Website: apple
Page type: payment
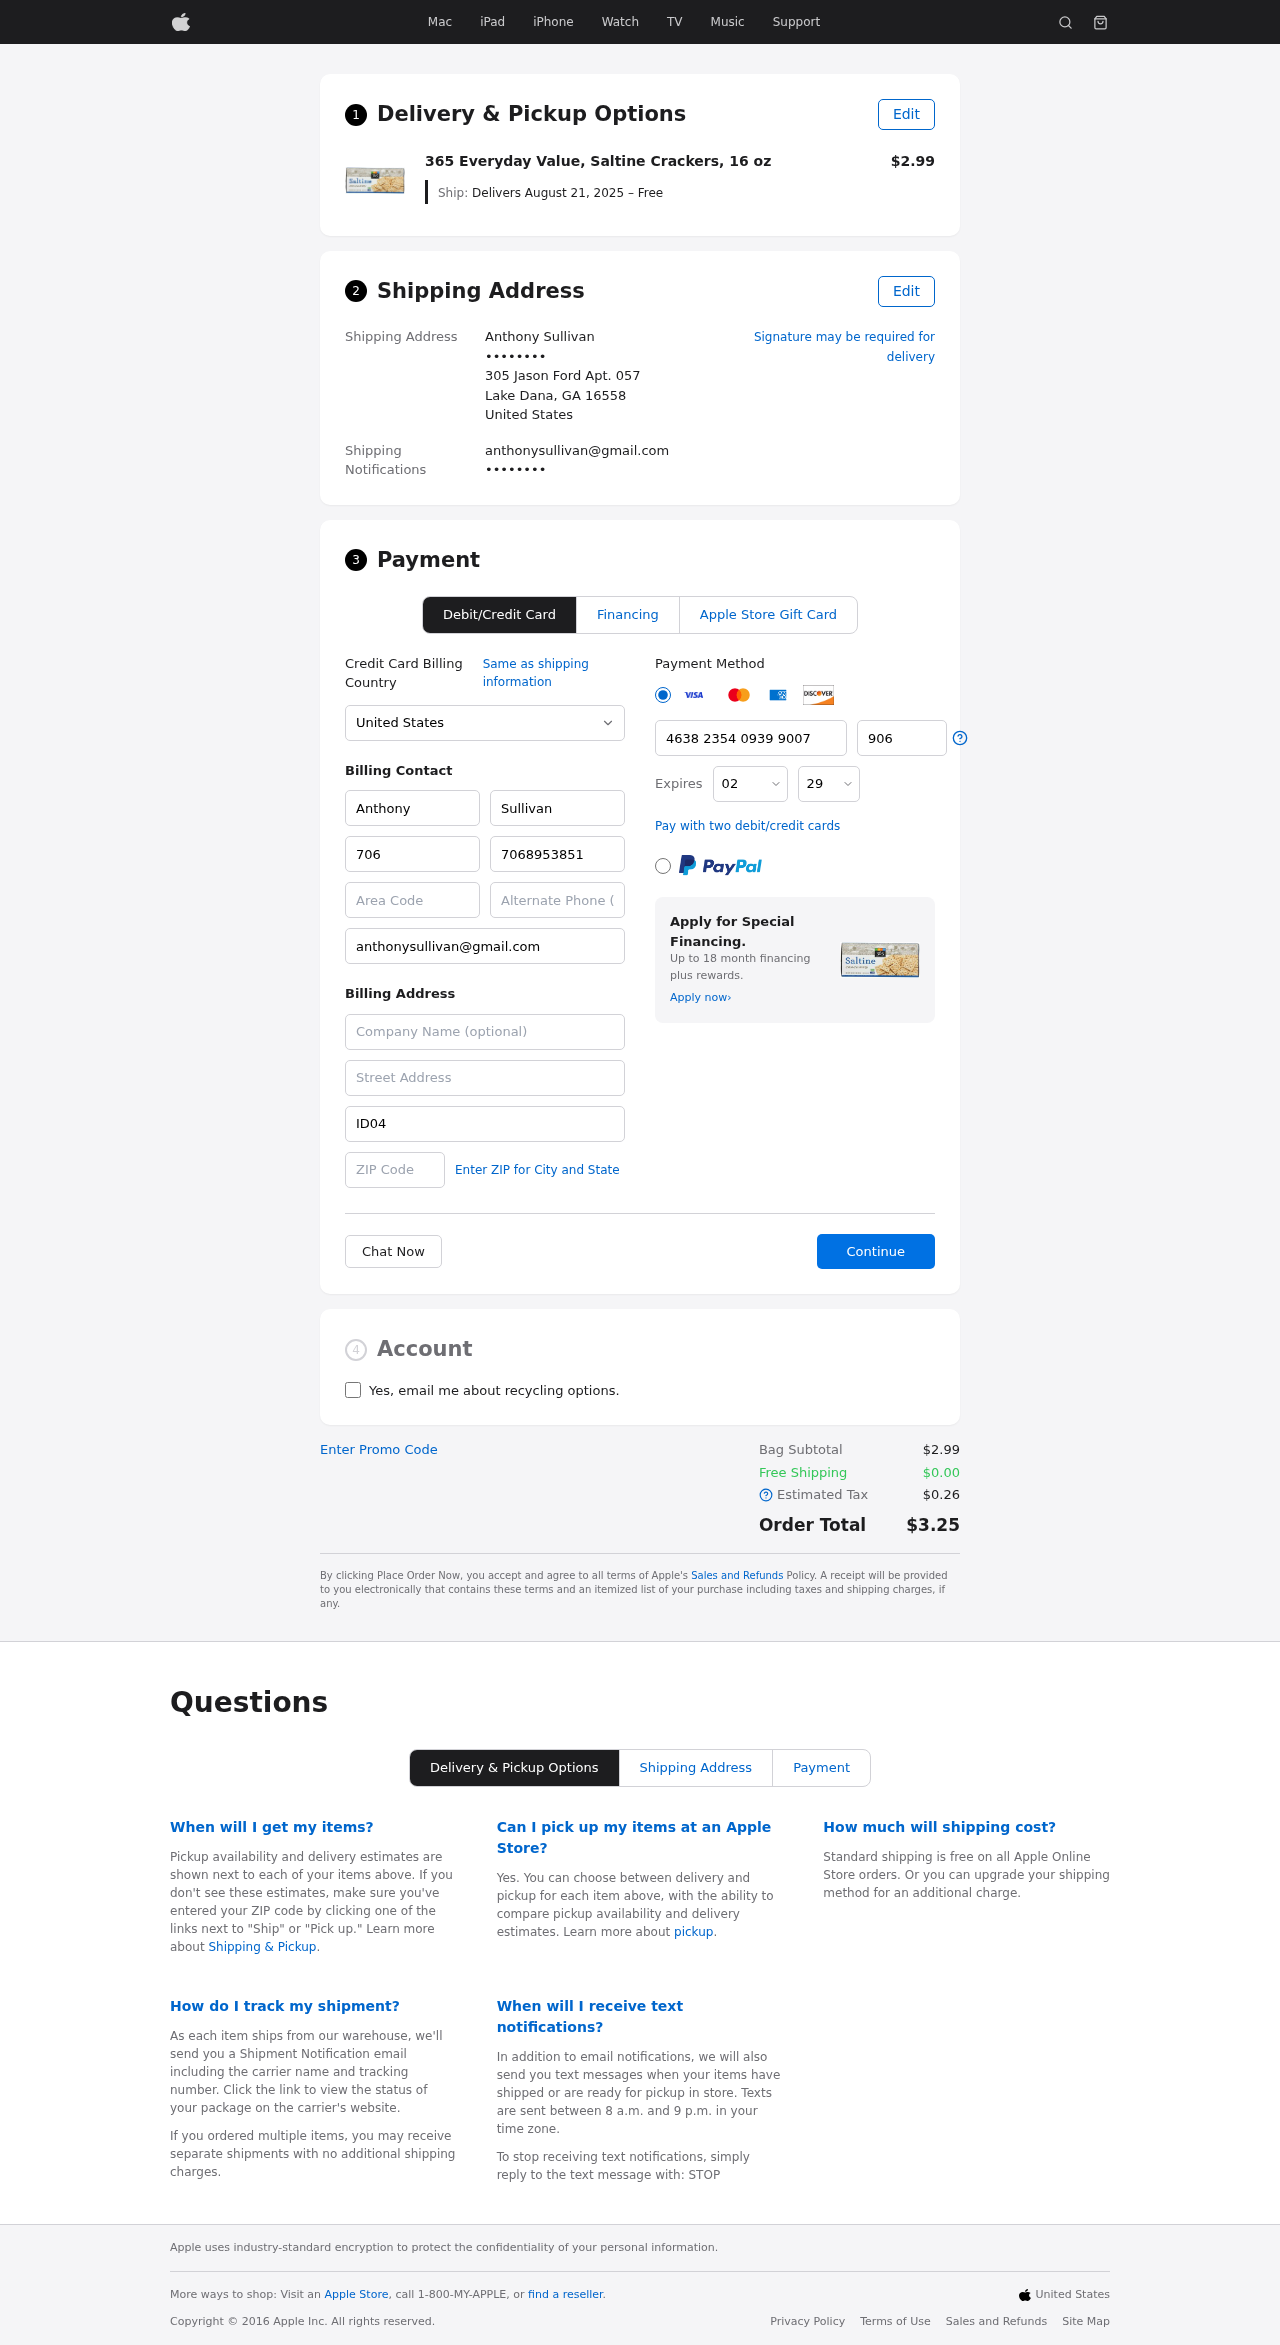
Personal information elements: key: PII_CARD_CVV
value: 906
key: PII_CARD_EXPIRY_MONTH
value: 02
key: PII_CARD_EXPIRY_YEAR
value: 29
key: PII_CARD_NUMBER
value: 4638 2354 0939 9007
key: PII_CITY_STATE_ZIP
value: Lake Dana, GA 16558
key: PII_COUNTRY
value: United States
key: PII_EMAIL
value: anthonysullivan@gmail.com
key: PII_EMAIL2
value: anthonysullivan@gmail.com
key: PII_FIRSTNAME
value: Anthony
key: PII_FULLNAME
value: Anthony Sullivan
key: PII_LASTNAME
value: Sullivan
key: PII_PHONE3
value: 7068953851
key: PII_PHONE_AREA
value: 706
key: PII_SECURITY_CODE
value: ID04
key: PII_STREET
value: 305 Jason Ford Apt. 057
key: PII_PHONE
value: ••••••••
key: PII_PHONE2
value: ••••••••
Product elements: key: PRODUCT1_NAME
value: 365 Everyday Value, Saltine Crackers, 16 oz
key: PRODUCT1_PRICE
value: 2.99
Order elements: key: ORDER_DELIVERY_DATE
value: Delivers August 21, 2025 – Free
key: ORDER_SUBTOTAL
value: $2.99
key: ORDER_SHIPPING_COST
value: $0.00
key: ORDER_TAX
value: $0.26
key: ORDER_TOTAL
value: $3.25